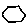
Label: hexagon